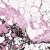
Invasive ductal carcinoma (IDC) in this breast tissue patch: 0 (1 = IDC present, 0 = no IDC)